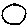
Label: moon